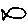
Label: fish